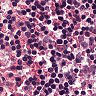
Metastatic tissue present: yes